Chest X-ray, AP view. Patient: 45 years old, sex M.
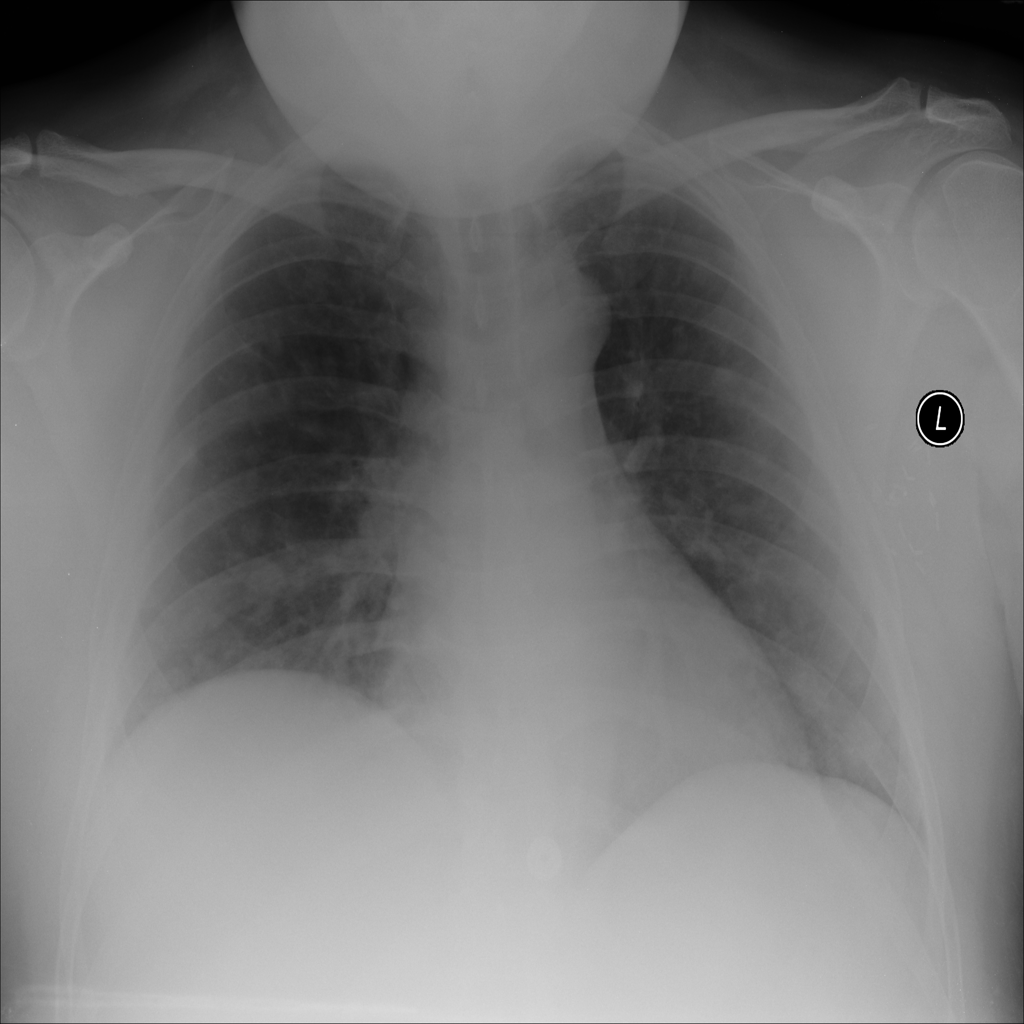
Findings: Mass